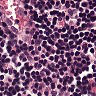
Metastatic tissue present: no